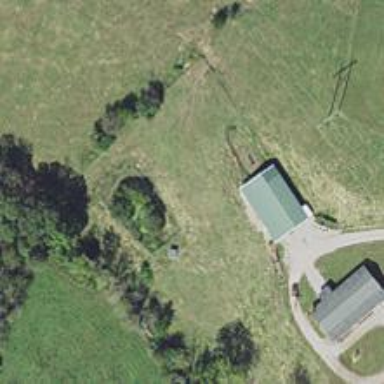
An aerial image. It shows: Farmyard area.